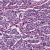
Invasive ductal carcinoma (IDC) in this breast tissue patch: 1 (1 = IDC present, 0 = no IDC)